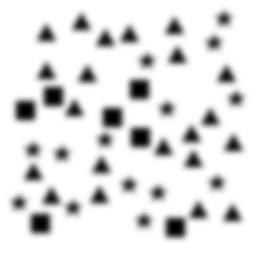
Squares: 7
Triangles: 21
Stars: 14
Total shapes: 42